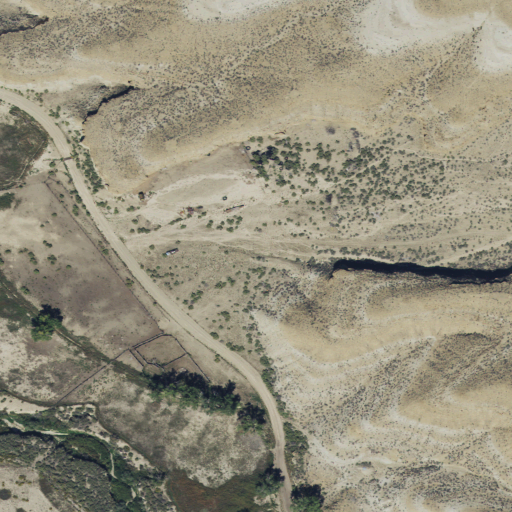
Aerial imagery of valley in Utah named Broome Canyon containing shrub, cultivated crops, pasture, and evergreen forest